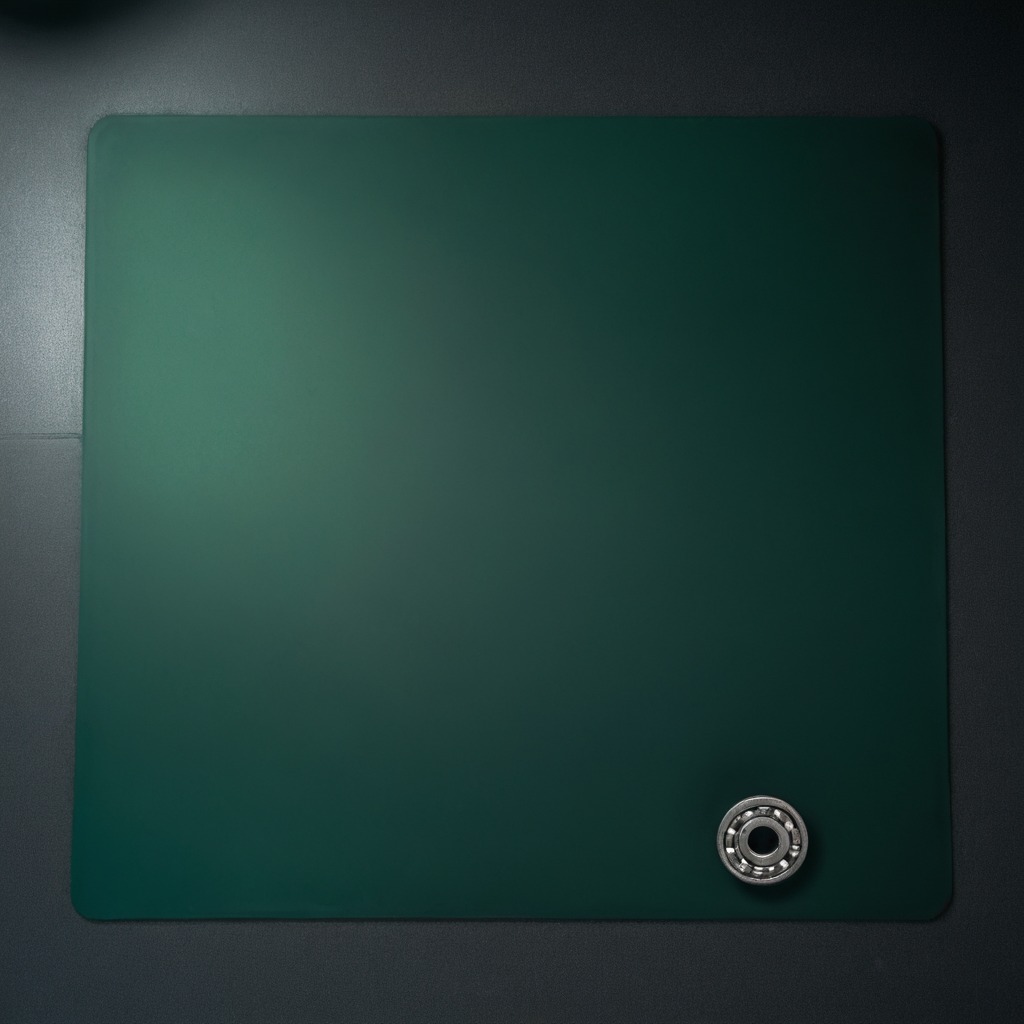
A metal ball bearing is lying on the green rubber mat on the clean granite tabletop inside a workshop at night.